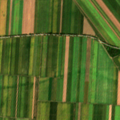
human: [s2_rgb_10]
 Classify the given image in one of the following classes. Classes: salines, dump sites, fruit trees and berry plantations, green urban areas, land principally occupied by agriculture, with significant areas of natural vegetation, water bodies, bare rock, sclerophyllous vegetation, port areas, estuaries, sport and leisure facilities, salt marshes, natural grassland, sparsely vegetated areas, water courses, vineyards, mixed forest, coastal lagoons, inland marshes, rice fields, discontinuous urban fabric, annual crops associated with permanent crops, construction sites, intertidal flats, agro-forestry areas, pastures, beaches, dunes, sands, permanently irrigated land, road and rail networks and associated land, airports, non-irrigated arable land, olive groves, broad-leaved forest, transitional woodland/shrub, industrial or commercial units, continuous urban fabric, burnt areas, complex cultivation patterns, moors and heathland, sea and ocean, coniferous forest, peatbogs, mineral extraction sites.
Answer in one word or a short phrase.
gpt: non-irrigated arable land